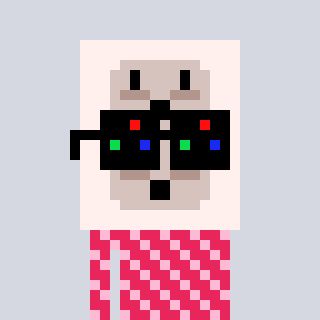
a pixel art character with square black sunglasses, a outlet-shaped head and a redpinkish-colored body on a cool background